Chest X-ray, AP view. Patient: 70 years old, sex M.
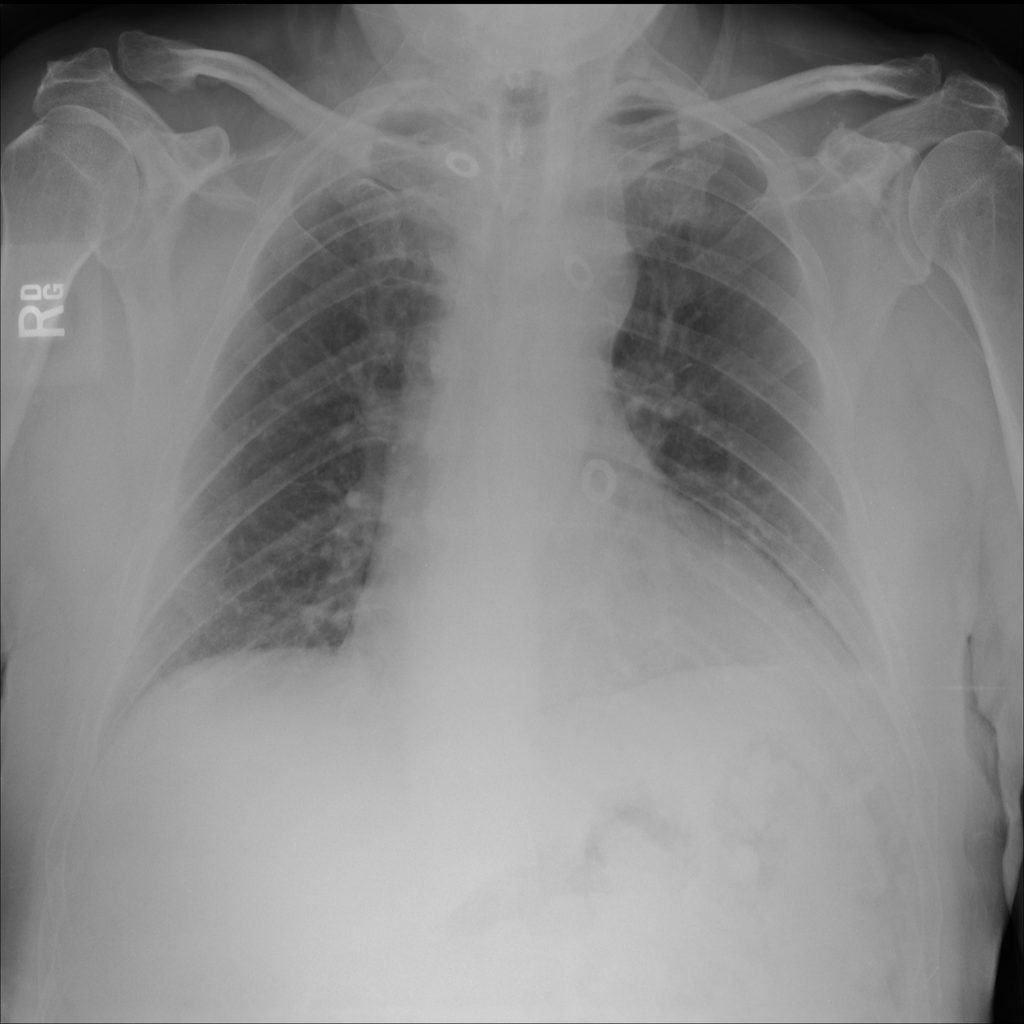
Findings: Cardiomegaly